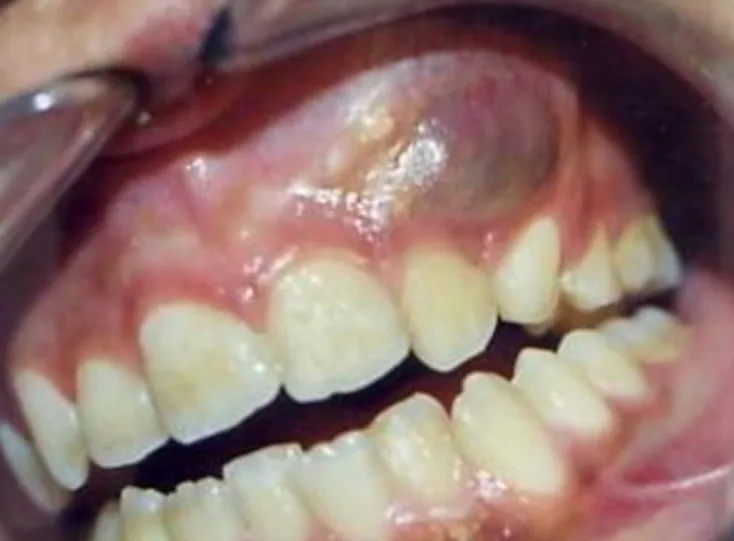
red-purple prominent lesion involving left maxilla that appears swollen and edematous, causing deformity of the jaw.
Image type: medical_photograph (oral_photograph)